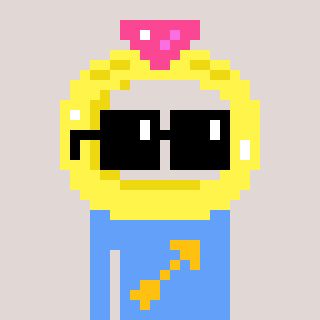
a pixel art character with square black sunglasses, a ring-shaped head and a blue-colored body on a warm background